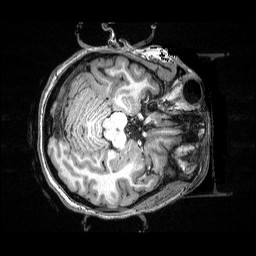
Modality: T1w
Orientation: axial
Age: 45
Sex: female
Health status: healthy
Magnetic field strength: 3 T
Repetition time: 2.53 s
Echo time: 0.00331 s